Aerial crown-view tile of a tropical tree (Barro Colorado Island, Panama), acquired 20240716:
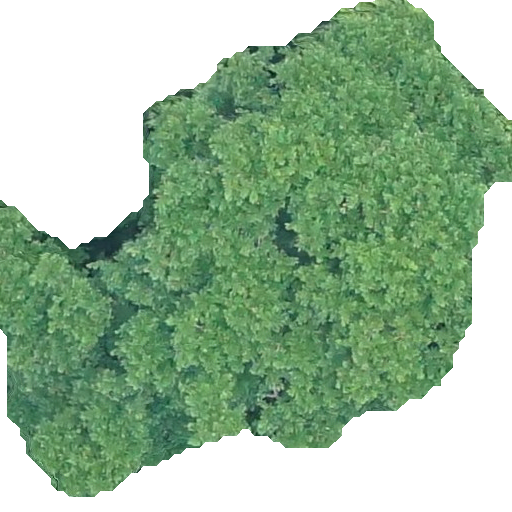
Species: Simarouba amara
GBIF accepted scientific name: Simarouba amara
Crown area: 261.832 m²